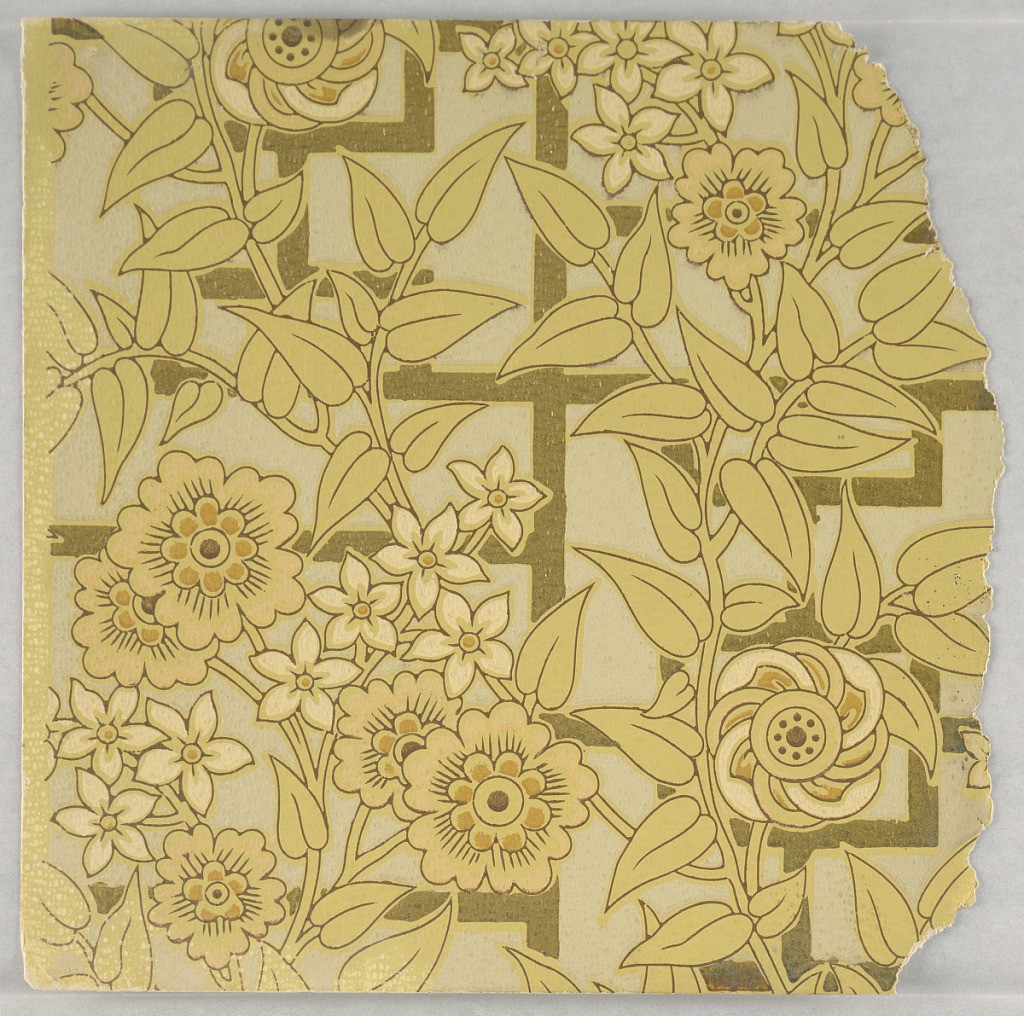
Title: Sidewall sample
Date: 1880–90
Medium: Machine-printed on paper
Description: Fragmentary wallpapers from sample book, including aesthetic-style and Anglo-Japanesque designs.

72 pages of samples.